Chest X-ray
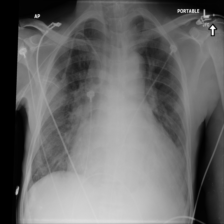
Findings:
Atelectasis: negative
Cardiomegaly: positive
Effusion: positive
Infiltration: negative
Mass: negative
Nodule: negative
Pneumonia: negative
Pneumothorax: negative
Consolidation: negative
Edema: negative
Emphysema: negative
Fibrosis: negative
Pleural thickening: negative
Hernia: negative